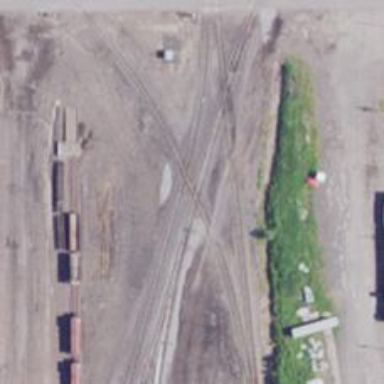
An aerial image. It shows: Railway crossing.